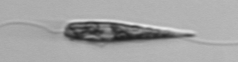
Label: Euglena